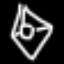
Label: diamond